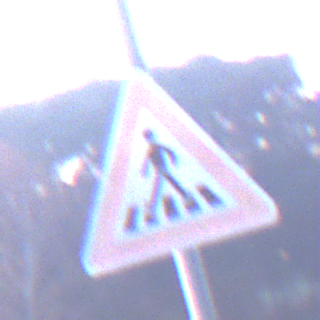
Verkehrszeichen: FussgaengerueberwegRechts
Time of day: SunriseSunset
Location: Outdoor (Nature)
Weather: Clear
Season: NotSpecified
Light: Natural